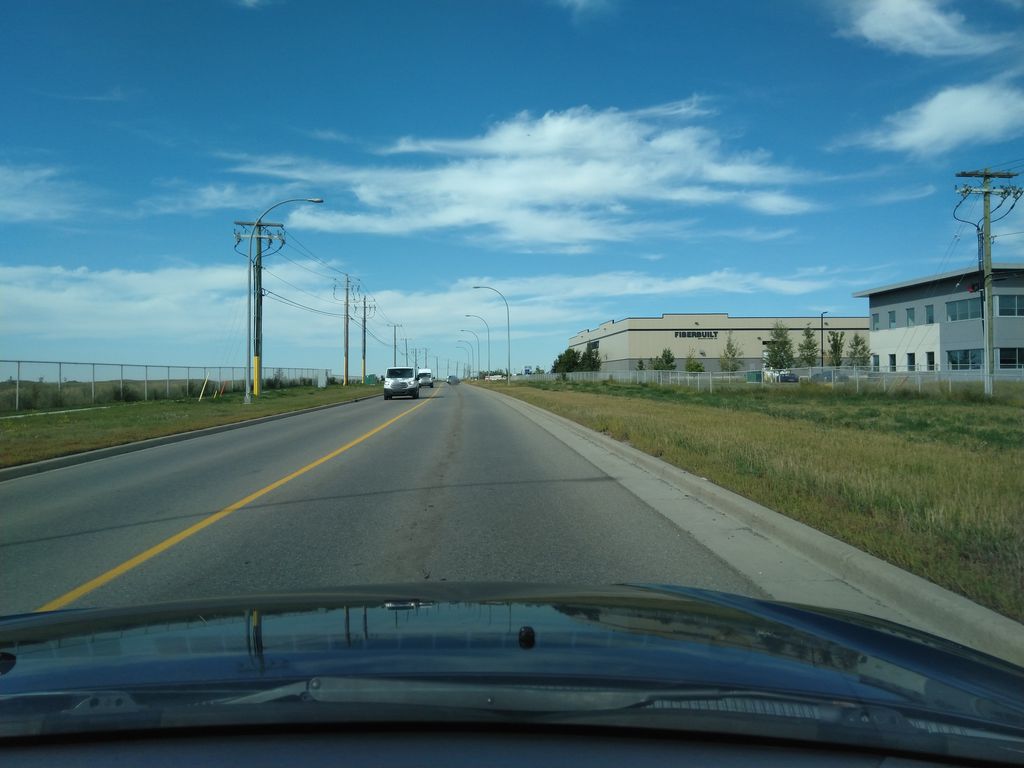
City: calgary